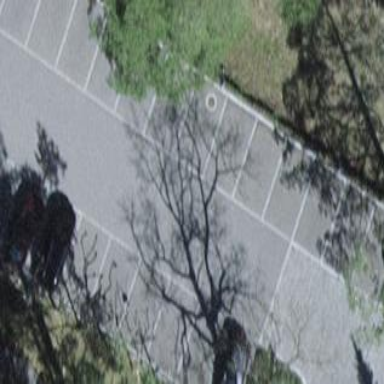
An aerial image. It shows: Parking area with surface.